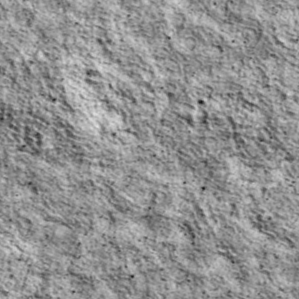
Label: non_frost